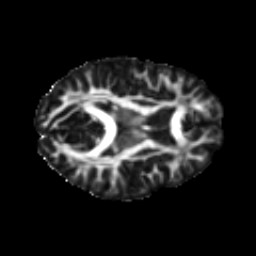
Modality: FA
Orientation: axial
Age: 15
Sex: male
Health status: ill
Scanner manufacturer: ge
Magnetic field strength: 3 T
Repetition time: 6.752 s
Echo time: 0.079 s